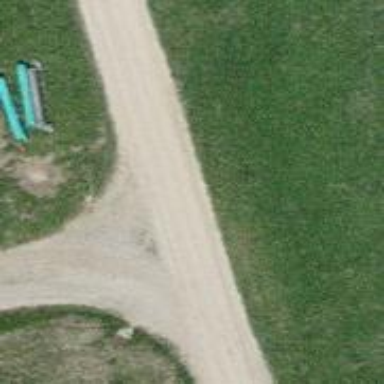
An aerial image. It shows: Unpaved agricultural track with grade3 type surface.